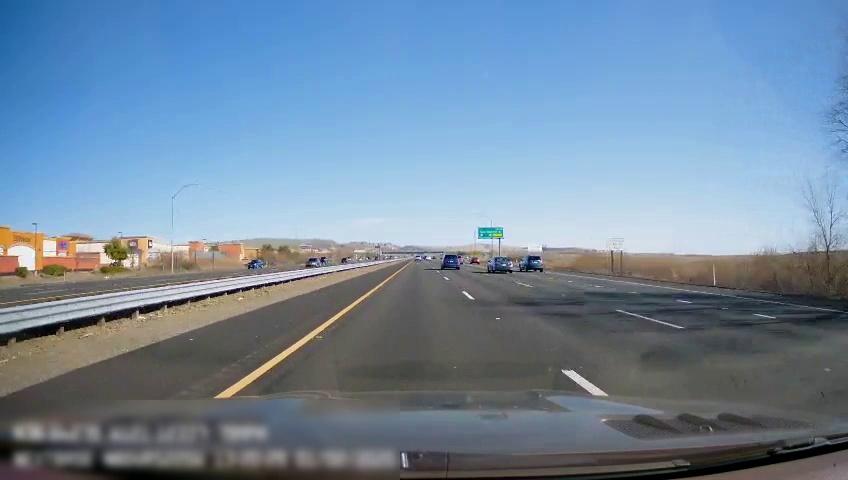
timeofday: Day
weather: Sunny
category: Drivable Space
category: Drivable Space
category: Vehicles | SUV
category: Vehicles | SUV
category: Vehicles | SUV
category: Vehicles | Car
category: Vehicles | Car
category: Vehicles | SUV
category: Vehicles | SUV
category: Lanes | Opposite Lane
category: Lanes | Opposite Lane
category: Lanes | Current Lane
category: Lanes | Current Lane
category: Lanes | Alternate Lane
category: Lanes | Alternate Lane
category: Lanes | Alternate Lane
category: Traffic | Signs